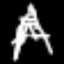
Label: The Eiffel Tower